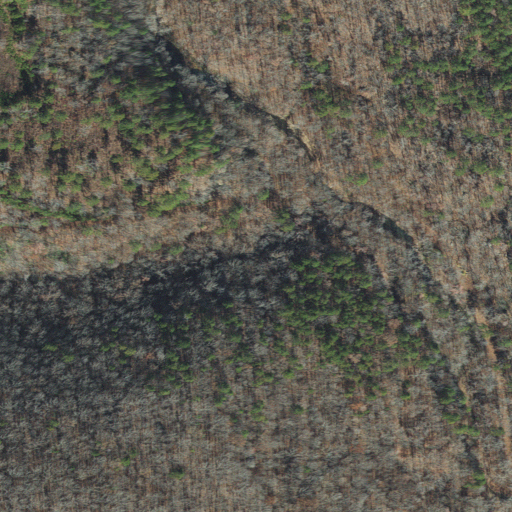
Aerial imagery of valley in Arkansas named Sis Hollow containing deciduous forest, mixed forest, and evergreen forest